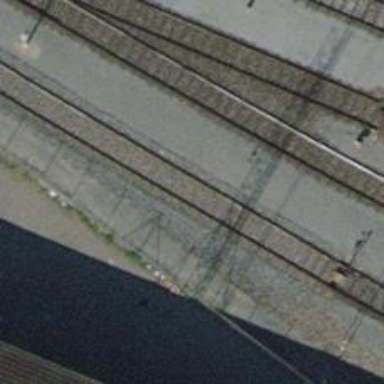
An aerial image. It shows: Single-track railway yard.